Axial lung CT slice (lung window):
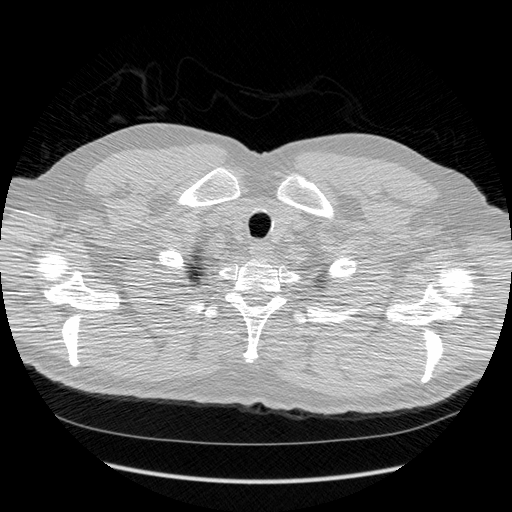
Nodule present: no